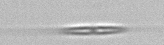
Label: Cylindrotheca